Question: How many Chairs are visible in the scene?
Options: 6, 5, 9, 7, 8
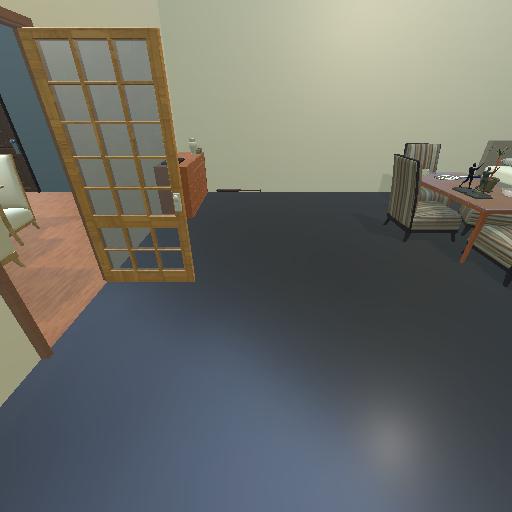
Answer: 6